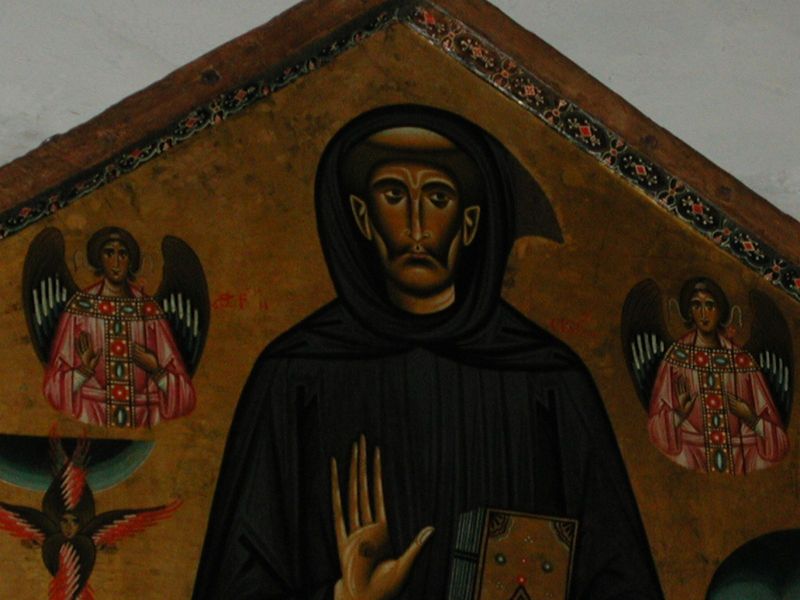
Titel: Franziskus-Tafel
Künstler: Bonaventura Berlinghieri
Standort: Pescia, S. Francesco (EU - I - Toskana)
Schlagwörter: flügel, hand, mann, umhang, weiß, dreieck, grün, braun, finger, holz, mund, nase, schmuck, schwarz, stirn, rot, malerei, ornament, bart, kappe, mütze, wand, augen, bibel, falten, federn, gesicht, kirche, geistlicher, gewand, gold, kutte, mantel, edelsteine, frontal, kinn, ohren, engel, ecke, detail, brauen, glatze, aufrecht, floral, ornamente, wandmalerei, kelid, buch, religion, beten, altar, christus, jesus, segen, mönch, heiliger, plakativ, ikone, kaputze, kapuze, russisch, tonsur, mal, orthodox, seraphim, cherubim, cherub, schwören, kerubim, mahnen, ornmente, oheren, mütze#, jheiliger